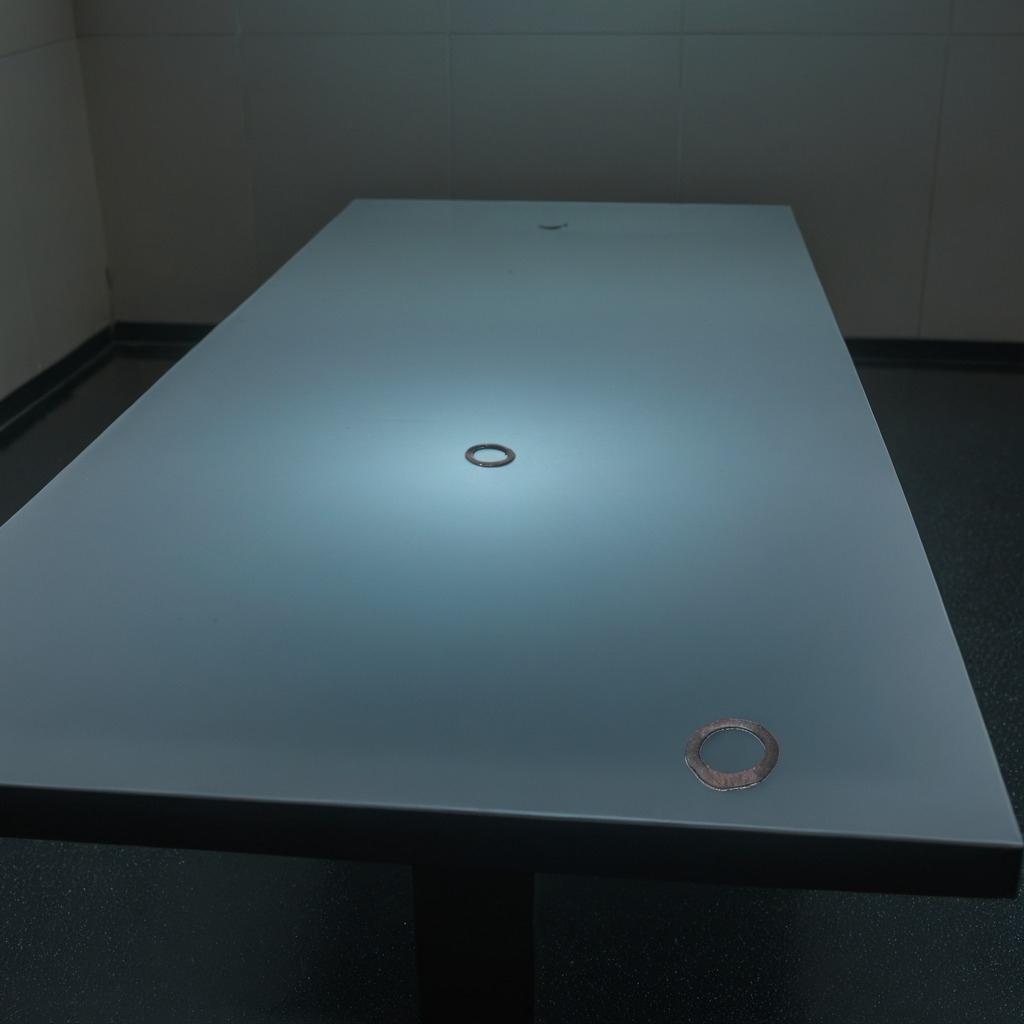
A flat metal washer is lying on a clean empty table in a railway signal maintenance room lit by harsh overhead fluorescents.